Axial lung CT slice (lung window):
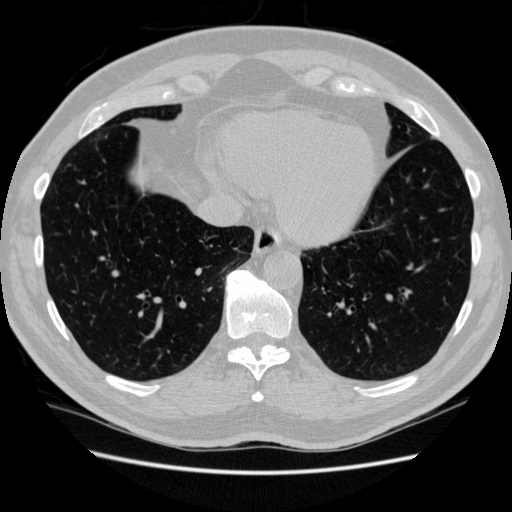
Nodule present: no